Interaction volume radius: 10 \u00c5
Interaction volume height: 10 \u00c5
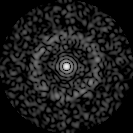
Disorder parameter: 0.8718